Question: For the following design shown, I want to increase the size of text contained in it. I am unable to do so.
'''
<span class="my-icon">
Club Members
</span>
'''
CSS:
'''
.my-icon {
position: relative;
display: inline-block;
width: 10em;
height: 6em;
border: .5em solid blue;
top: 2em;
text-align: center;
padding-top: 1em;
font-family: sans-serif;
text-transform: uppercase;
z-index: 5;
background-color: #fff;
}
.my-icon::before {
position: absolute;
border: 2em solid #fff;
border-bottom: none;
border-top-right-radius: 2em;
border-top-left-radius: 2em;
left: 3em;
top: -2em;
content:'';
z-index: 3;
}
.my-icon::after {
position: absolute;
border: 2.5em solid blue;
border-bottom: none;
border-top-right-radius: 2.5em;
border-top-left-radius: 2.5em;
left: 2.5em;
top: -2.5em;
content:'';
z-index: 1;
}
'''
Here is the output :

and here is the <URL> of the above html.
How do I increase the size of the text inside it ? As I increase the size of the font by 'font-weight', size of the whole container increases. What should I do ?
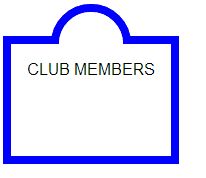
Answer: You are using 'em' for your width and height attributes. 'em' is a relative measurement which will be based on the current value/size of your font.
Because of the relative measurement value you're using, your shape will re-size with the font size. Setting your font to bold slightly increases the font size which in turn increases the value of an em.
If your font size is 10px then 1em = 10px; If you change font size to 15px then 1em = 15px;
Either adjust your property values to something that isn't relative, like pixels, or wrap the text within your '.my-icon' span with another span tag like Dan has done with his solution.